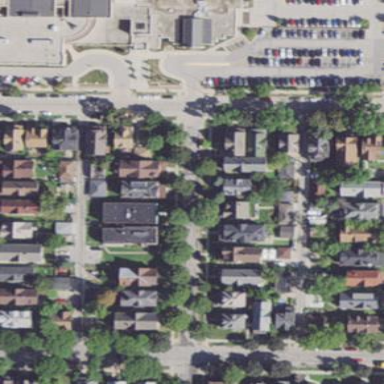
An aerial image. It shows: Sidewalk.